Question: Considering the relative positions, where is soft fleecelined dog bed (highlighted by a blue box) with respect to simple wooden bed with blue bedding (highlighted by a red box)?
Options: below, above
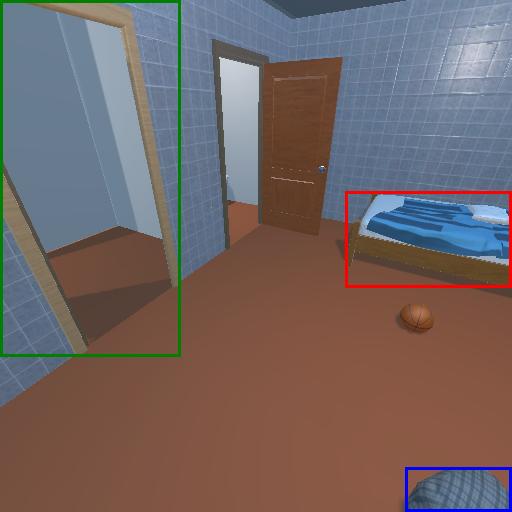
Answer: below